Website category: sports
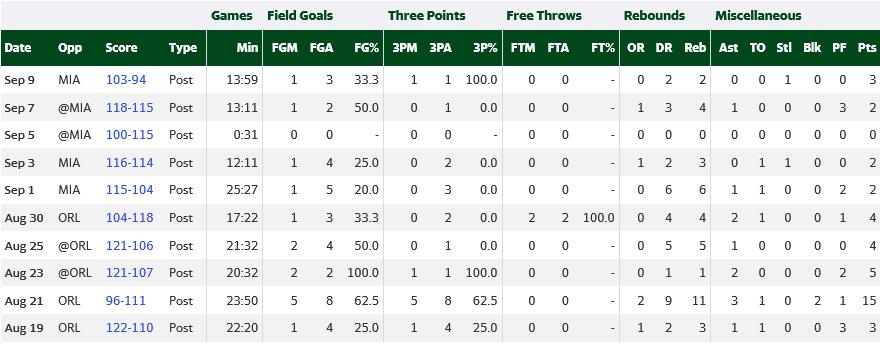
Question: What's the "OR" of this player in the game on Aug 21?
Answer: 2

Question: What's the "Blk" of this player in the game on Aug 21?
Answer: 2

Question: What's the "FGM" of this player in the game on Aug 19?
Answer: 1

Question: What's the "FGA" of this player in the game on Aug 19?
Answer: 4

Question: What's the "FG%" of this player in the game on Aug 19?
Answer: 25.0

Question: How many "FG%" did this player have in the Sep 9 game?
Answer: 33.3

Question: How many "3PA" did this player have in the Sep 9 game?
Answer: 1

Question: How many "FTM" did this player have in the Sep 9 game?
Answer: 0

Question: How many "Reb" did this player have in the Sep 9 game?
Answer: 2

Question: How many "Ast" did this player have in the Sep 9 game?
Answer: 0

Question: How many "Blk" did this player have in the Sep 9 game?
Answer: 0

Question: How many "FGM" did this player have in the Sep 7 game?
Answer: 1

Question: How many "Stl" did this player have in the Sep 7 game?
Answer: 0

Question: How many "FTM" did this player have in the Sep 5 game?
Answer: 0

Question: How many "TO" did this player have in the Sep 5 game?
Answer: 0

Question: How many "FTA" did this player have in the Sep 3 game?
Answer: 0

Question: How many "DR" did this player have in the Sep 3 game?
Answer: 2

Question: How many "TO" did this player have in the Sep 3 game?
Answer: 1

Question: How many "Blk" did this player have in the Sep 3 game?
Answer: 0

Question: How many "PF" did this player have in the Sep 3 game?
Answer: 0

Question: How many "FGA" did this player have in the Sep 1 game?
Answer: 5

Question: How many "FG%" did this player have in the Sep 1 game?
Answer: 20.0

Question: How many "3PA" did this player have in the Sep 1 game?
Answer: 3

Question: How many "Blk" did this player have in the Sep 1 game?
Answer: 0

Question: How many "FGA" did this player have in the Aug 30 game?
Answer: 3

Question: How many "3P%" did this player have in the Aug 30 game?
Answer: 0.0

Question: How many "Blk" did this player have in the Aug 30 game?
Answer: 0

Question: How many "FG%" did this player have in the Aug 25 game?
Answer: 50.0

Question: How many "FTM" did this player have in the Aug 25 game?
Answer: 0

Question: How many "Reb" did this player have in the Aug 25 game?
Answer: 5

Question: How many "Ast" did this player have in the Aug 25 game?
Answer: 1

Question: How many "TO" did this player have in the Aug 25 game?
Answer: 0

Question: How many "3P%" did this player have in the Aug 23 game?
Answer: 100.0

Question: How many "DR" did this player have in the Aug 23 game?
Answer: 1

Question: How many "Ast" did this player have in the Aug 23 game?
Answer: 2

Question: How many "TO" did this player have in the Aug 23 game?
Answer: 0

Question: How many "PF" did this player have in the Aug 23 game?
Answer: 2

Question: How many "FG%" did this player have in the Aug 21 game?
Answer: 62.5

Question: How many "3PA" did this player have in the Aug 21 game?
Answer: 8

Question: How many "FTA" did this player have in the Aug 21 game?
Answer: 0

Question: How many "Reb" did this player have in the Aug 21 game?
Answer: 11

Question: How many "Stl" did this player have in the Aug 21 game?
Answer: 0

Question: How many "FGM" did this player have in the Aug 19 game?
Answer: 1

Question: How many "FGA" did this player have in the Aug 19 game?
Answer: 4

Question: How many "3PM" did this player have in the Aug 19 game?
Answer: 1

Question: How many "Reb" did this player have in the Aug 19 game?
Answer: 3

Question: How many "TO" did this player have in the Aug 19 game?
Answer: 1

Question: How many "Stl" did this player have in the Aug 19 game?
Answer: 0

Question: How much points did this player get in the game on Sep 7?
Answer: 2

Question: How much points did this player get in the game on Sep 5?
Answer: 0

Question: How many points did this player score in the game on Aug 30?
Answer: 4

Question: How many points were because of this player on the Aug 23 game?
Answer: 5